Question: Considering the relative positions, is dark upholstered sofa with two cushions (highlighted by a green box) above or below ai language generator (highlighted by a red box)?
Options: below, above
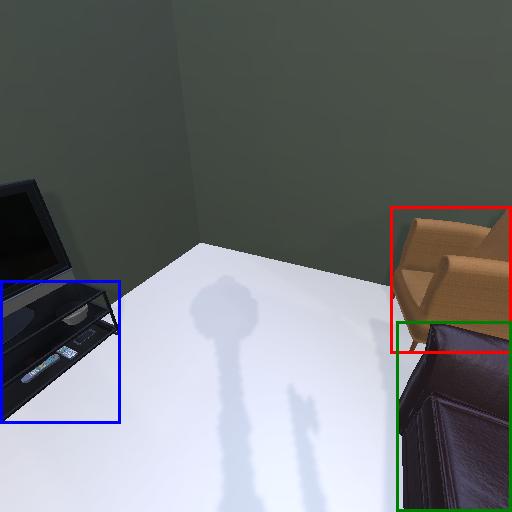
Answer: below